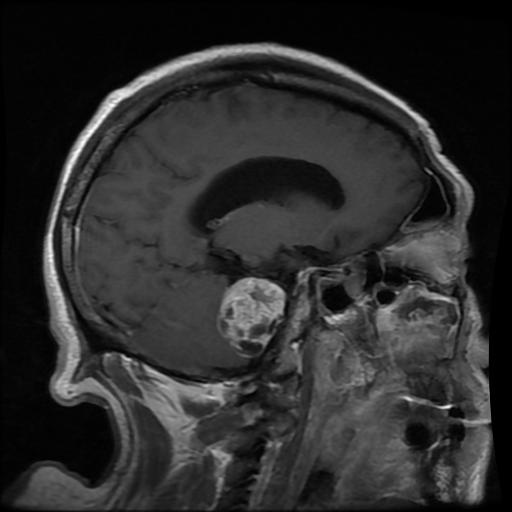
Label: meningioma